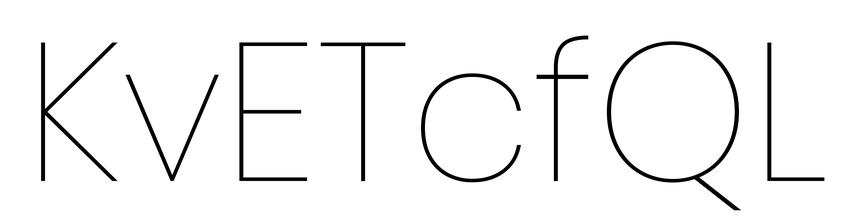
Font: Poppins-Thin